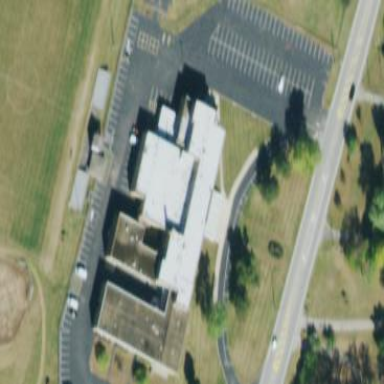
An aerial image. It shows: School building which functions as educational institution office.